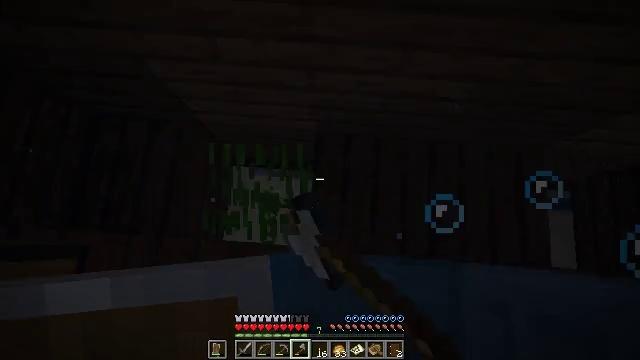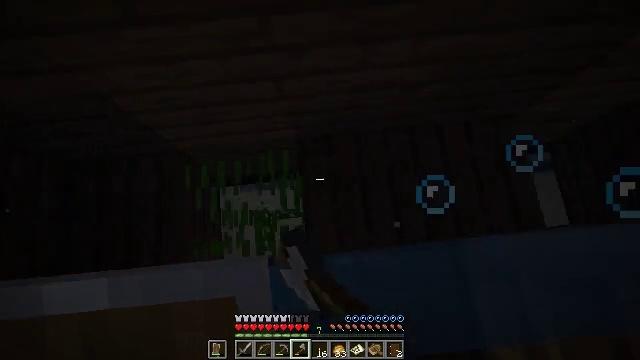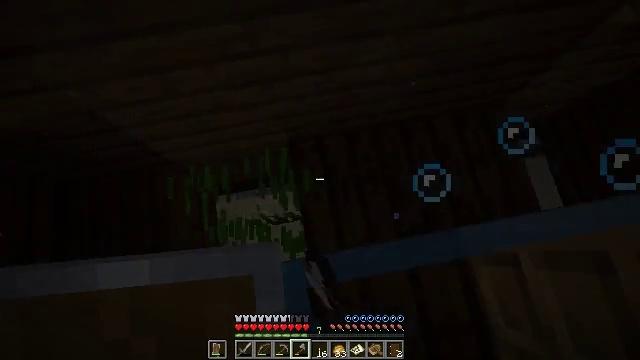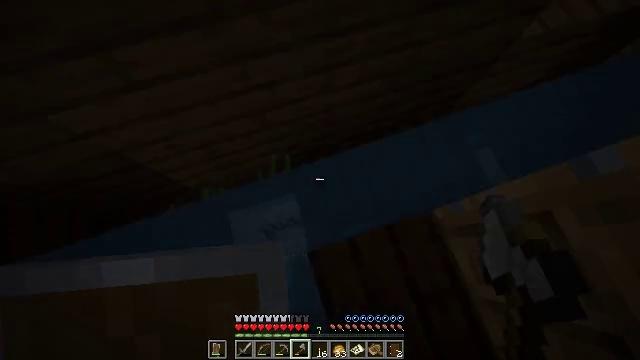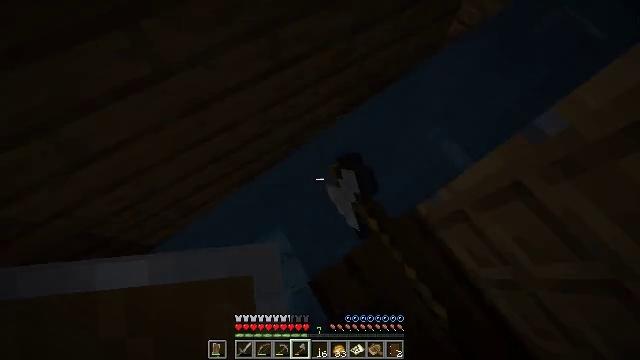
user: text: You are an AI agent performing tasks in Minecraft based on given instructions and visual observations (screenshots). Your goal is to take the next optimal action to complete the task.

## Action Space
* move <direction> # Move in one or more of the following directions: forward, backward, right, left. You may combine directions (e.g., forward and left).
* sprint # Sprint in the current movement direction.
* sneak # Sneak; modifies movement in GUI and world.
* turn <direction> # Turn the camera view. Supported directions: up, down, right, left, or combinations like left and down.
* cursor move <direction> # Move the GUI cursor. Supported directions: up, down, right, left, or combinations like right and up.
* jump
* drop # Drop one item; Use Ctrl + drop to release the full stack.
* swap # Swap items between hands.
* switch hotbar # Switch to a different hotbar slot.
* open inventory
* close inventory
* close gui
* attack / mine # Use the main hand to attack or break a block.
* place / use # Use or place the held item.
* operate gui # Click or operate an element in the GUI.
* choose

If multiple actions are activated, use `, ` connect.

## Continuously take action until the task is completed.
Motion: motion action
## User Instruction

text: Mine tall seagrass from underwater.
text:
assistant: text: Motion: turn right, attack / mine
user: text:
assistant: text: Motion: turn right, attack / mine
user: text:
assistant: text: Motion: turn right and up, attack / mine
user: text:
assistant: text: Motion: turn right and up, attack / mine
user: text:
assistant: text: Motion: attack / mine